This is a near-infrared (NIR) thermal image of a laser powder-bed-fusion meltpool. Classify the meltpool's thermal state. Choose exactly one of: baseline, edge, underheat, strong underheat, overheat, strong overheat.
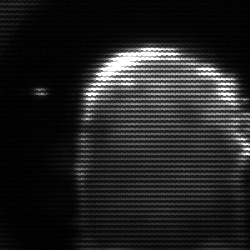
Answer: baseline